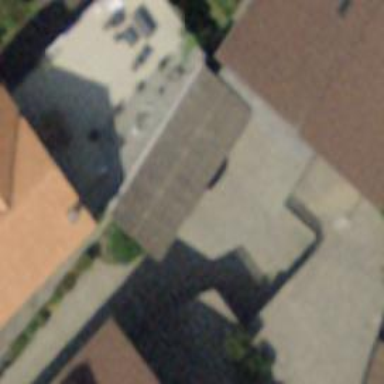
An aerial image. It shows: View of roof of building.